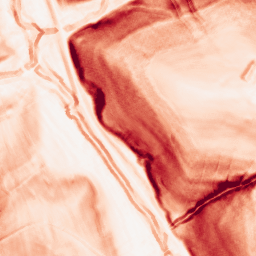
Category: morphological
Decomposition family: morphological_gradient
Decomposition parameters: size: 3
shape: diamond
Upsampling method: lanczos
Upsampling parameters: scale: 4
Upsampling scale: 4